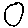
Label: circle